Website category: movie
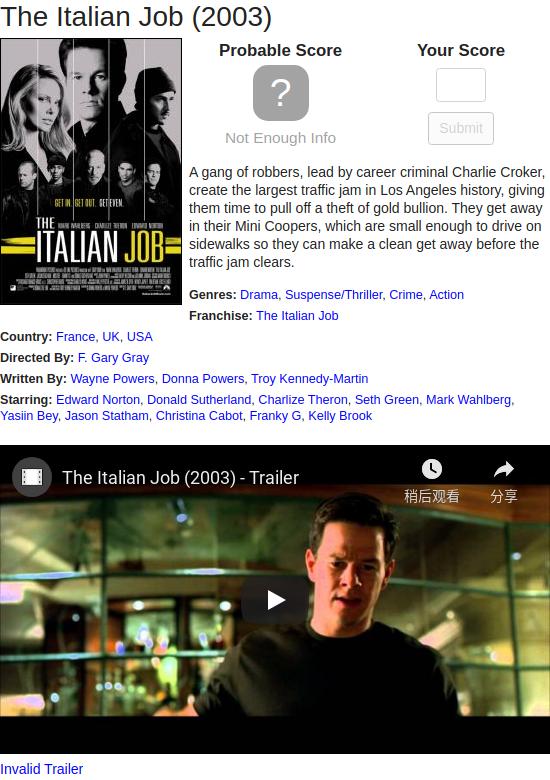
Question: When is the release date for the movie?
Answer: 2003

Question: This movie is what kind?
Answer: Drama

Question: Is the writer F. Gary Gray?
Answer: no

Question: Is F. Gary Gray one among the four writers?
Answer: no

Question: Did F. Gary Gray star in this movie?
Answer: no

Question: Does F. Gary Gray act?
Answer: no

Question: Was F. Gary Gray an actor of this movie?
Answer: no

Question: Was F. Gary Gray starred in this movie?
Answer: no

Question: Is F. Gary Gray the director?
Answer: yes

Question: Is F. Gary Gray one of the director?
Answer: yes

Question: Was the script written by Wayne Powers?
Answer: yes

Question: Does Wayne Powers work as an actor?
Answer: no

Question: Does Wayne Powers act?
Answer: no

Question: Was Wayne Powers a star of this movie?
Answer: no

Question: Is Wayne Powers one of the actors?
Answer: no

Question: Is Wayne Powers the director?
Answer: no

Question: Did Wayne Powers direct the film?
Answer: no

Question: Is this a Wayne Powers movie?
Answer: no

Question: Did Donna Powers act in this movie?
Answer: no

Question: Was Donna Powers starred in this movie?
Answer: no

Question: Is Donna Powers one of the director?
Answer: no

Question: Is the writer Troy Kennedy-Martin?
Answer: yes

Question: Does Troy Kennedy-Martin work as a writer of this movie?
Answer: yes

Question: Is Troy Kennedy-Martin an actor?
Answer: no

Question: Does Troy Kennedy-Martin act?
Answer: no

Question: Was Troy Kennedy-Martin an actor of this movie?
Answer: no

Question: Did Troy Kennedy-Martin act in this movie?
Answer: no

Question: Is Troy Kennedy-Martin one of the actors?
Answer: no

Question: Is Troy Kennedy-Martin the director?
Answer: no

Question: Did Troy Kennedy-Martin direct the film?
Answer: no

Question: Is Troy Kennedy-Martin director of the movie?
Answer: no

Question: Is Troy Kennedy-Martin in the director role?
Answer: no

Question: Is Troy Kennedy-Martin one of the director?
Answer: no

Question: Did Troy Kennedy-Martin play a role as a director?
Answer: no

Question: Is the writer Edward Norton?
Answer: no

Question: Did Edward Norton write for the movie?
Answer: no

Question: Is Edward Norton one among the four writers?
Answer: no

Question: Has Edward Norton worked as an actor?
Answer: yes

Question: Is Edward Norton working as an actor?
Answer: yes

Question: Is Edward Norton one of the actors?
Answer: yes

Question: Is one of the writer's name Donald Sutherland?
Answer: no

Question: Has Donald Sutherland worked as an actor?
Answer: yes

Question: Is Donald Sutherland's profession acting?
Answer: yes

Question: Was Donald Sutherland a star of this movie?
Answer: yes

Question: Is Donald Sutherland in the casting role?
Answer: yes

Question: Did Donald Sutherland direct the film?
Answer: no

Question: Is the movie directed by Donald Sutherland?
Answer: no

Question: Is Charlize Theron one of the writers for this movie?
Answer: no

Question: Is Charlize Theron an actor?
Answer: yes

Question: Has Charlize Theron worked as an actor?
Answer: yes

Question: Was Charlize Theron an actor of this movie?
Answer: yes

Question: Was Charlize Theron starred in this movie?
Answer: yes

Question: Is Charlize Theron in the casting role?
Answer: yes

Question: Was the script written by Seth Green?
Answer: no

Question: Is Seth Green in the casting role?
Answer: yes

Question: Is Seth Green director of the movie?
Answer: no

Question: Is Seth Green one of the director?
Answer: no

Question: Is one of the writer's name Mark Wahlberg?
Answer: no

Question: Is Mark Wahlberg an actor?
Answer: yes

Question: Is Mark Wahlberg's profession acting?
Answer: yes

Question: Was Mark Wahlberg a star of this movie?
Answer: yes

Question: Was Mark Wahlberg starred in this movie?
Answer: yes

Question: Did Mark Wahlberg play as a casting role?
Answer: yes

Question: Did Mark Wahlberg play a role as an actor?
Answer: yes